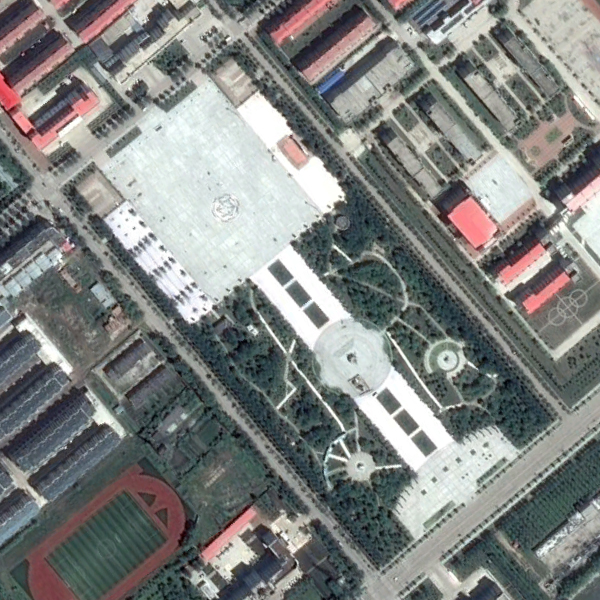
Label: Square